This time-frequency spectrogram was computed from a bearing vibration snapshot; brighter regions carry more energy. Classify the bearing condition as one of: normal, inner_race, outer_race, ball.
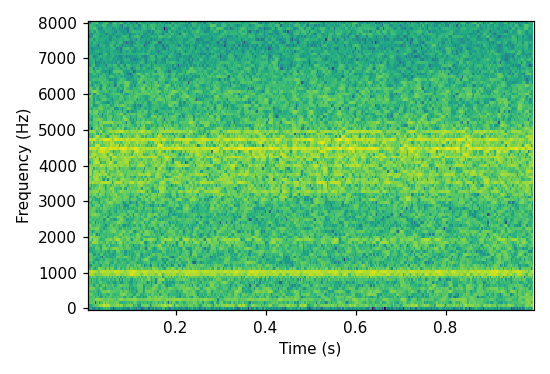
Answer: outer_race